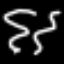
Label: squiggle